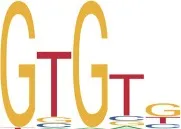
Effects of TBX5 expression on cardiomyocytes. (C) Chromatin immunoprecipitation analysis showed that binding of TEKT2, TEKT4, and SPTB DNA fragments to TBX5 decreased after TBX5 knockdown, demonstrating that TBX5 promoted TEKT2, TEKT4, and SPTB transcription by binding to the promoters. Beta-Actin was used as the internal control.
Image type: pathology (masson_trichrome)